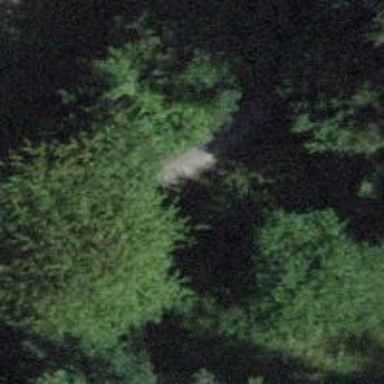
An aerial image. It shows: Footway with fine gravel surface.